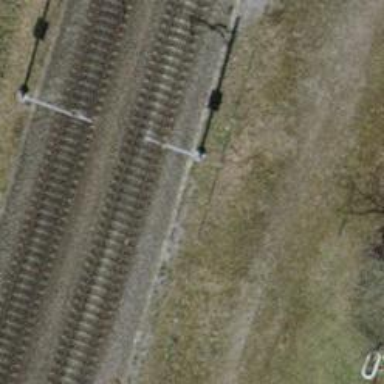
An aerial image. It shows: Railway signal.